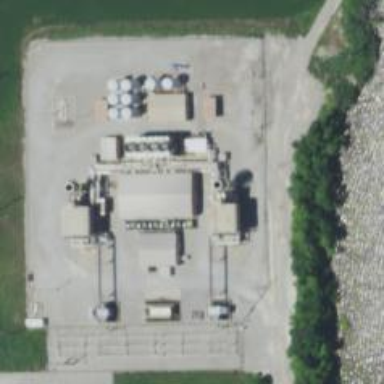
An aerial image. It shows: Gas turbine generator.